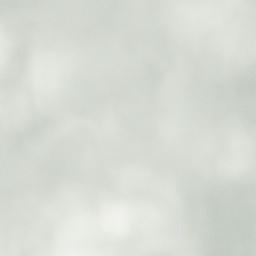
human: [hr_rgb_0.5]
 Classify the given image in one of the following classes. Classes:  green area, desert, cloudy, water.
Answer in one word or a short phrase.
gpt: cloudy